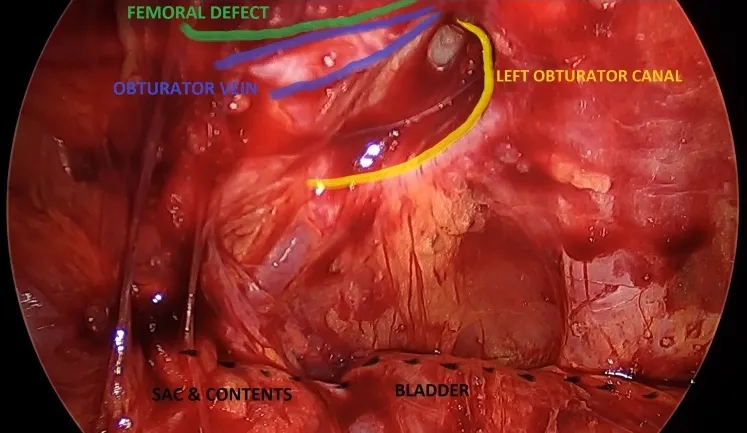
Left sided obturator defect.
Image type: radiology (ct)